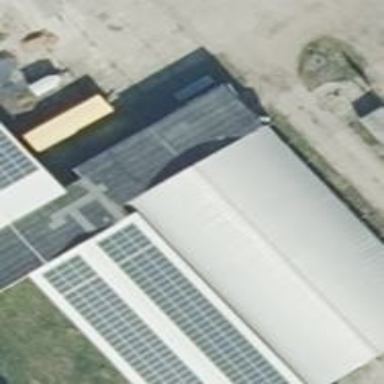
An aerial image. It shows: Solar power generator utilizing photovoltaic technology with solar photovoltaic panels.